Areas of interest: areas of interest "Commercial service"
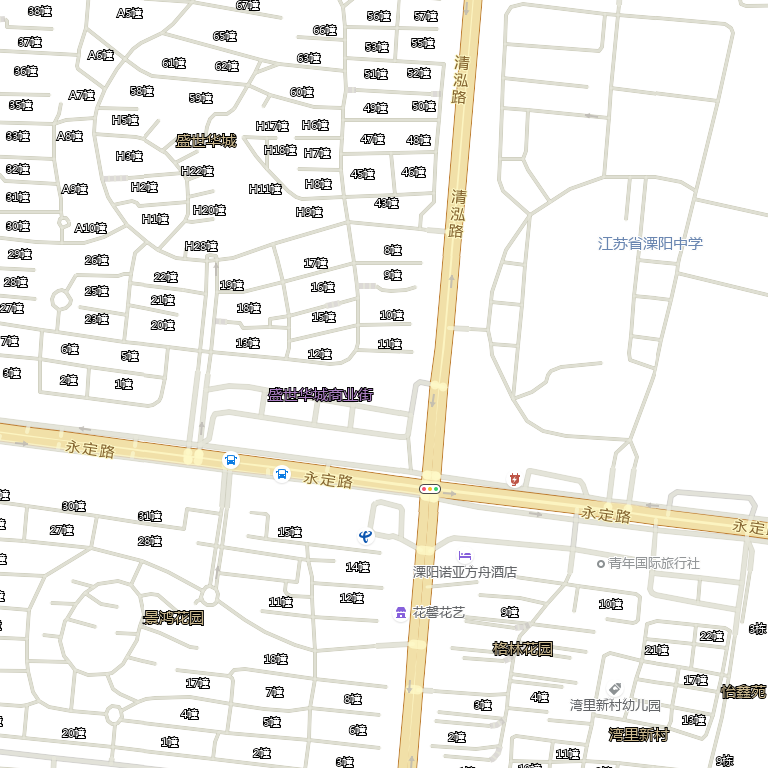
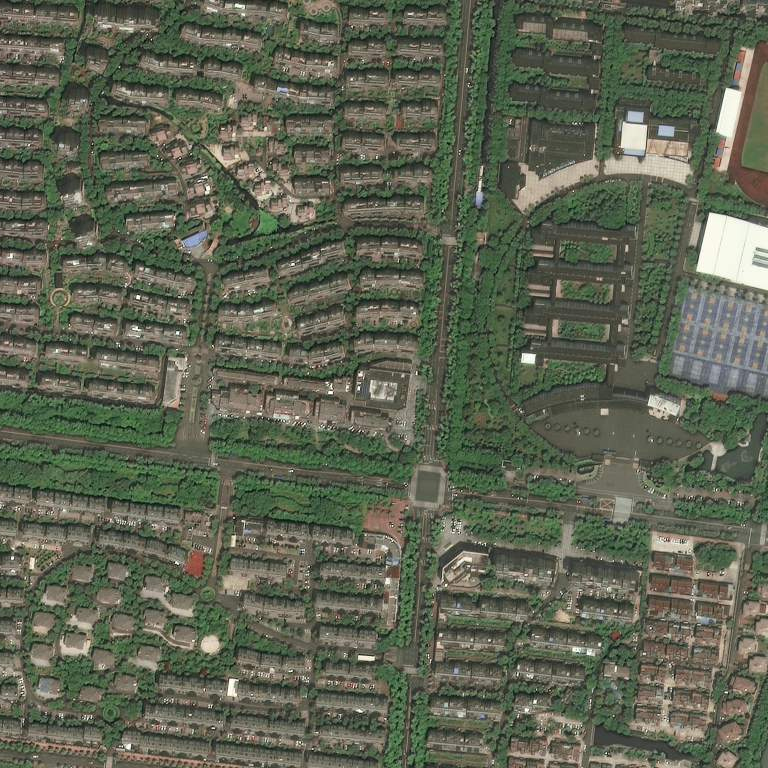